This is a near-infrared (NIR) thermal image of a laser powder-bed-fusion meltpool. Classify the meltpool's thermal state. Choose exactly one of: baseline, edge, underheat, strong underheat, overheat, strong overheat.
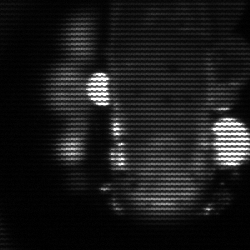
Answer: strong underheat